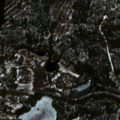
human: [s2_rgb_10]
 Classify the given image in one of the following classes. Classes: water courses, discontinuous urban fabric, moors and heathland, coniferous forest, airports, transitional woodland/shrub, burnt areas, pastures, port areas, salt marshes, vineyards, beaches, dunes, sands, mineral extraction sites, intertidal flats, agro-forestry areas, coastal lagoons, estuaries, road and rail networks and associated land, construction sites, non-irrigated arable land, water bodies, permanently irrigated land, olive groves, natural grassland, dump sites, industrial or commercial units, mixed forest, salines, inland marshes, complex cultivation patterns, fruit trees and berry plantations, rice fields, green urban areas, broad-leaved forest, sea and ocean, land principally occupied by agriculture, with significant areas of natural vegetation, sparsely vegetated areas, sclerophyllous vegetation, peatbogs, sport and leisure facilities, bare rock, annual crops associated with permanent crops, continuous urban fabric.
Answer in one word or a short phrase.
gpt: coniferous forest